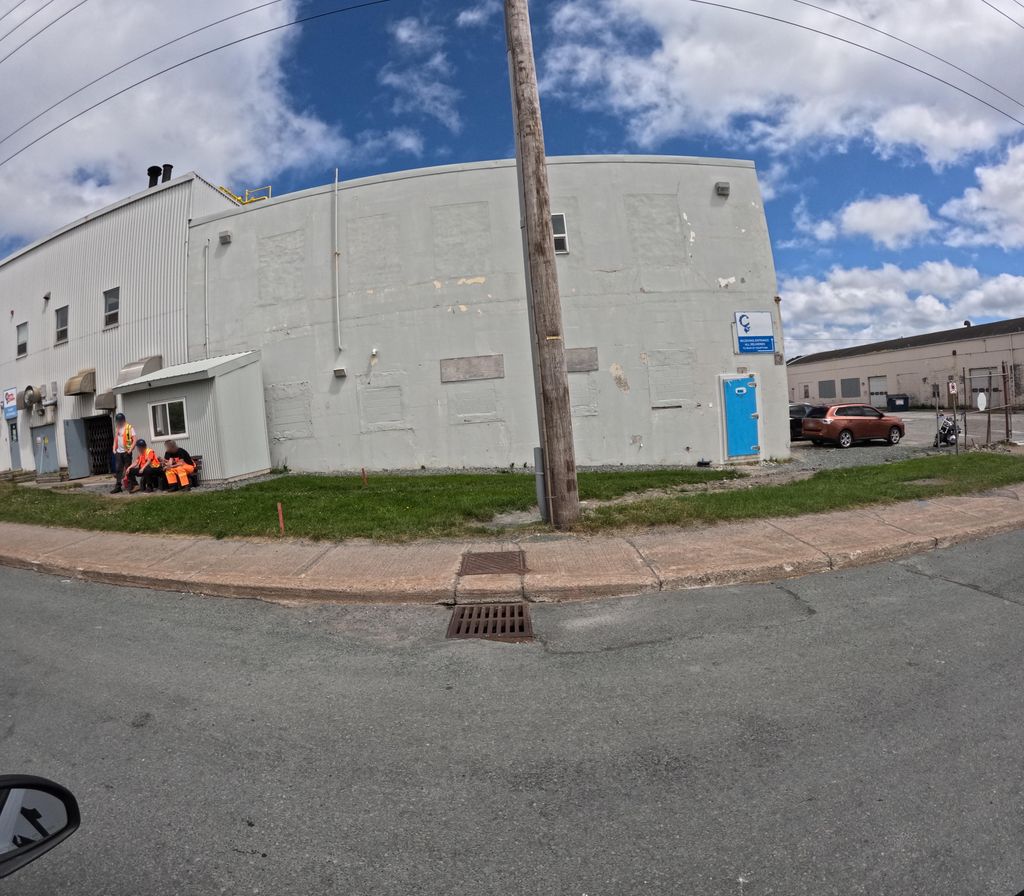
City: st_johns